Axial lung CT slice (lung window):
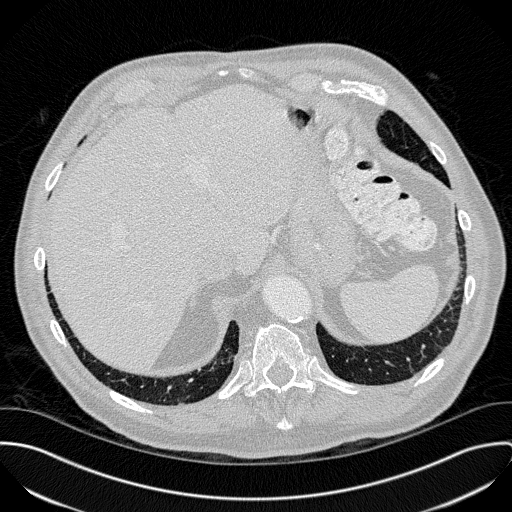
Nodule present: no